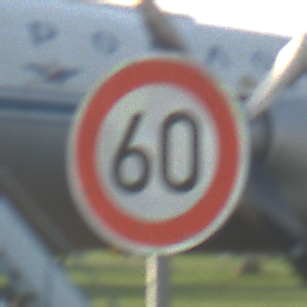
Verkehrszeichen: Geschwindigkeit60
Umgebung: Outdoor, Special
Tageszeit: SunriseSunset
Wetter: Clear
Licht: Natural
Jahreszeit: NotSpecified
Kontrast: MediumContrast